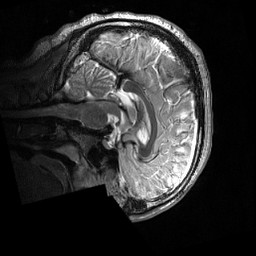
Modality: T2w
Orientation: sagittal
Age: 20
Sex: male
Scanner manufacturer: siemens
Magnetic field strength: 3 T
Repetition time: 3.2 s
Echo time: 0.566 s